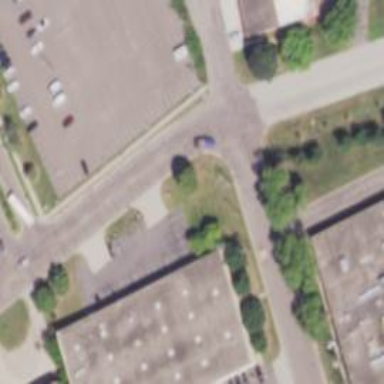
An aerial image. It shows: Tertiary road with sidewalk on the left.